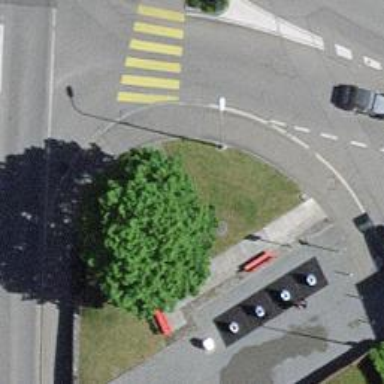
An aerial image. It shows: Bench.